Current action and preconditions to check: path_clear

Your task: For each precondition in the list above, predict whether it will hold at this action.

Consider the current scene as observed from the mobile robot's camera, and analyze the predicted future states of all dynamic agents (e.g., people, animals, vehicles, or any moving entities) within the NEXT SECOND.

IMPORTANT: Only answer "very likely" if you are absolutely certain—based on strong, clear evidence—that a dynamic agent will violate the precondition in the predicted future state. Do NOT answer "very likely" for unlikely, ambiguous, or low-probability risks.

Ask yourself for each precondition: Is there a high probability, with clear and convincing evidence, that the predicted future states of any dynamic agent will interfere with the predicted future state of the currently executing action within the NEXT SECOND, causing that precondition to fail?

Assess the risk level based on these predictions. Use "likely" or "very likely" if motions create a clear risk of interference.

Use "neutral" or "improbable" if agents are nearby but their predicted paths are clearly diverging or non-conflicting.

Failure Risk Categories: "very improbable", "improbable", "neutral", "likely", "very likely"

Answer Format: Output ONLY the probability_of_failure value from these categories: "very improbable", "improbable", "neutral", "likely", "very likely"

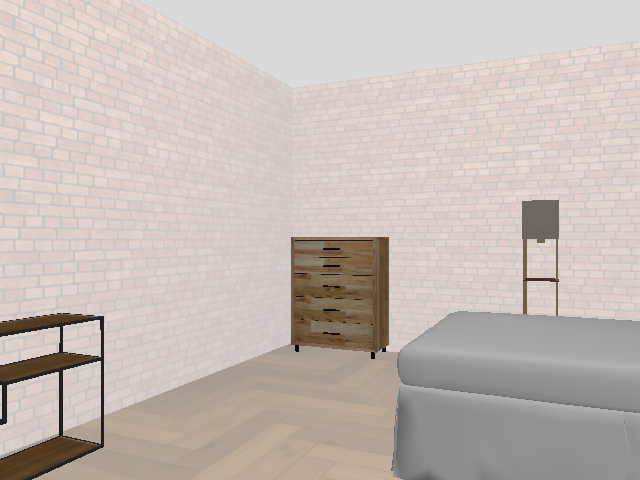

Answer: very improbable